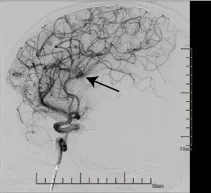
Before surgery, a right internal carotid cerebral angiography revealed an 8.9 x 7.4 mm vascular malformation in the right temporal lobe, which is fed by the ipsilateral middle cerebral artery's inferior trunk branch (A-C).
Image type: radiology (ct)